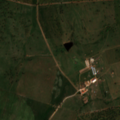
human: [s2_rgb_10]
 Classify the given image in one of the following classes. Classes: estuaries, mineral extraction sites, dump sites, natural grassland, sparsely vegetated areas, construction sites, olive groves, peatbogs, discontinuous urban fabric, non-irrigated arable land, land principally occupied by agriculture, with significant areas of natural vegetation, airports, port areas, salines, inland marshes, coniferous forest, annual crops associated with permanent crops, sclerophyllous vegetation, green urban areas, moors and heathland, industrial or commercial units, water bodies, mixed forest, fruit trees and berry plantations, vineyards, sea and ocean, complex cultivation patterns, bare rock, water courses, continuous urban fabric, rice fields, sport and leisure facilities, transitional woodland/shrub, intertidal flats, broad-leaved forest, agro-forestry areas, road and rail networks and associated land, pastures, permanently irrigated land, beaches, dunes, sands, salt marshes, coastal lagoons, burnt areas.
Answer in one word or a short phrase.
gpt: continuous urban fabric